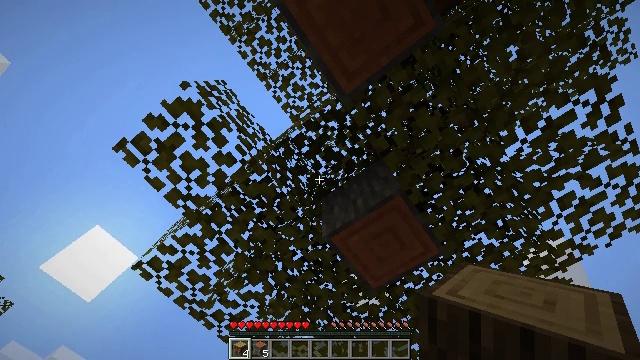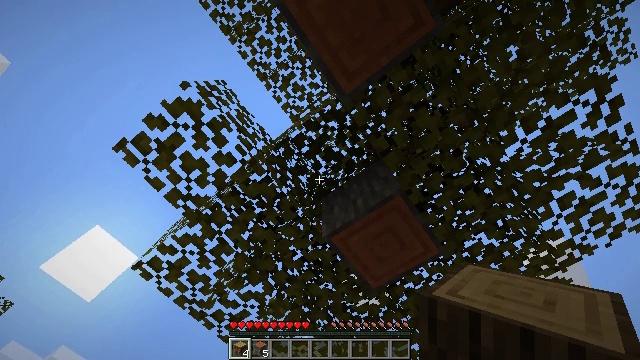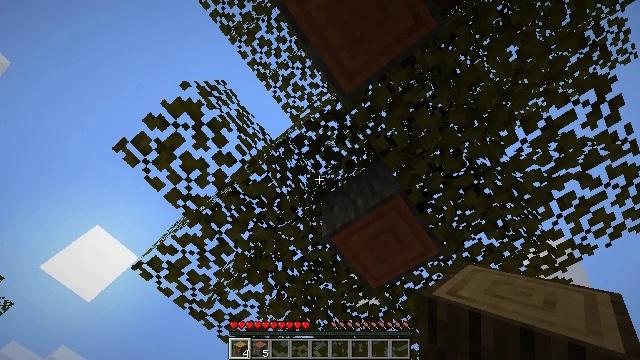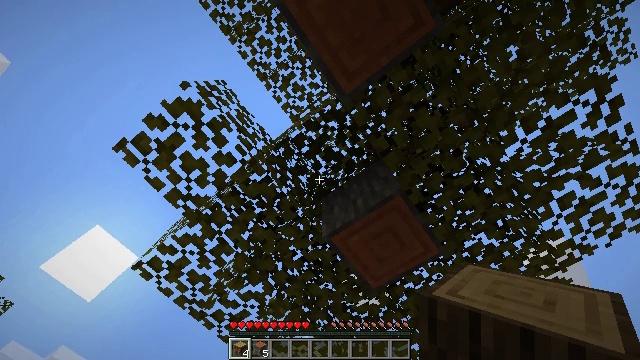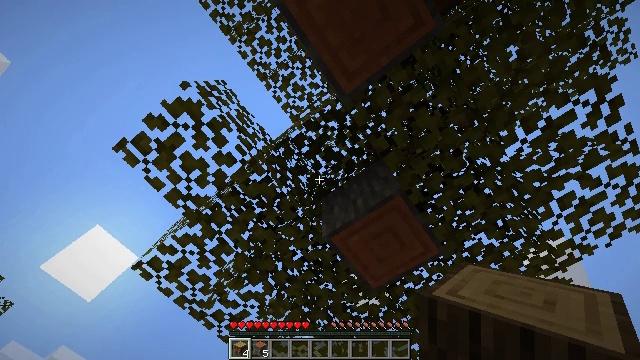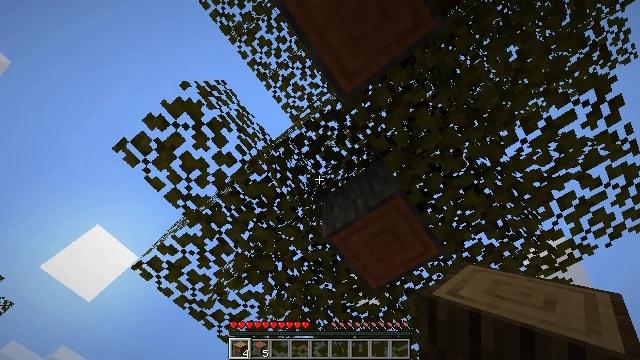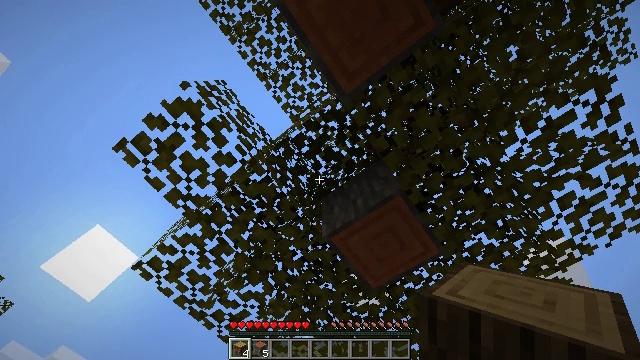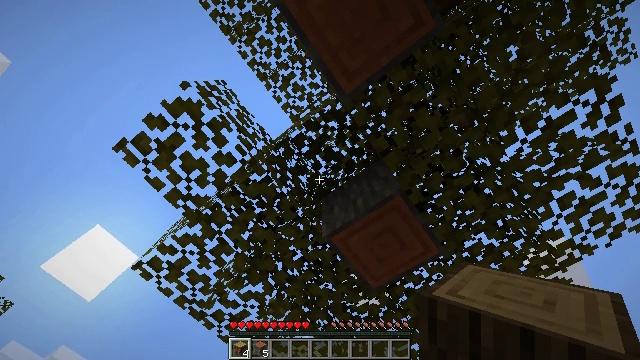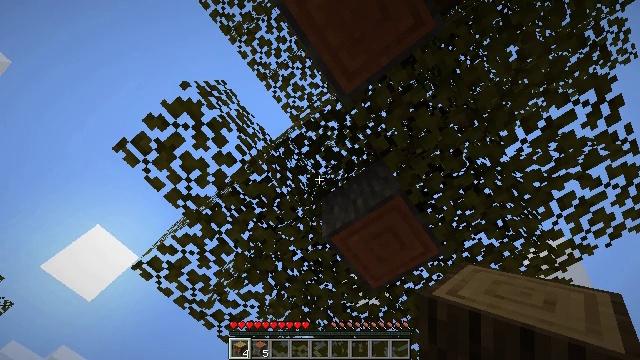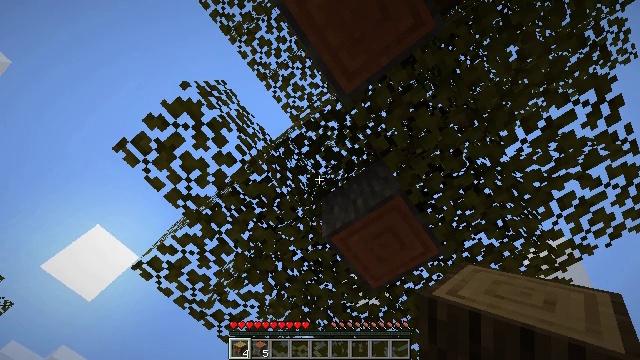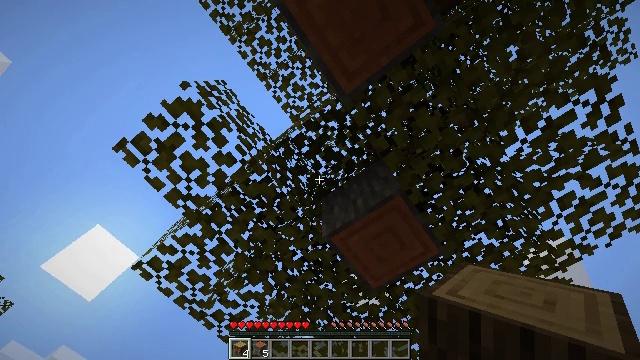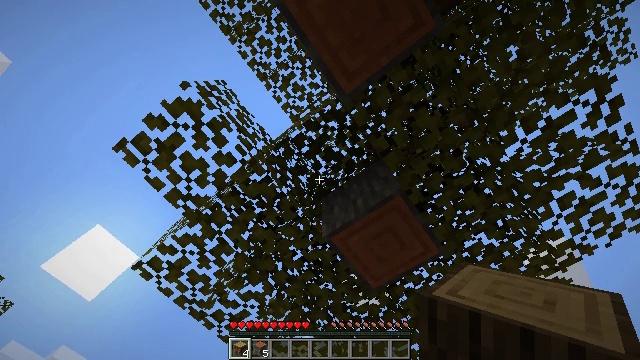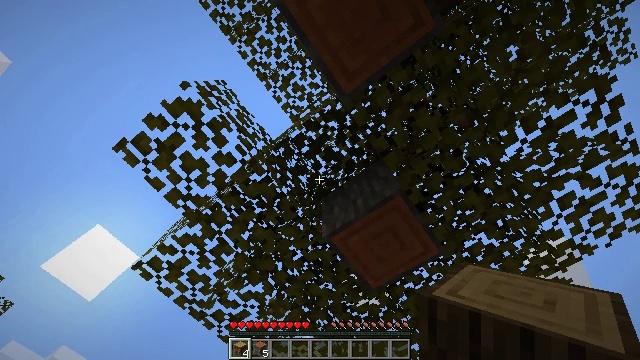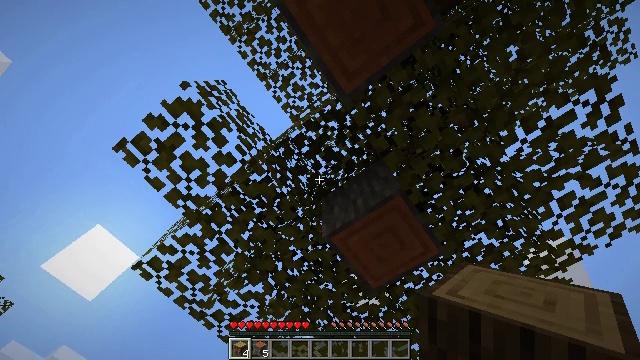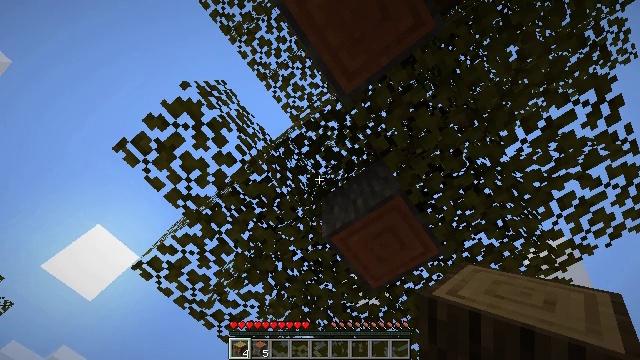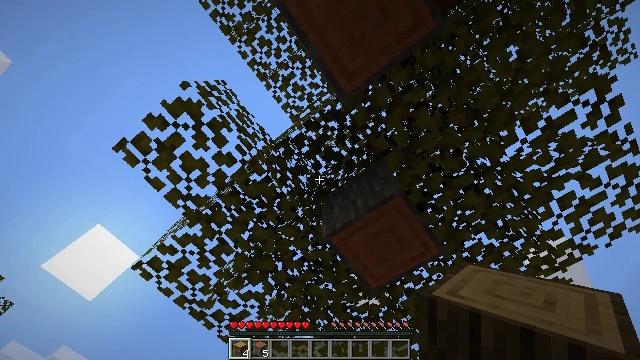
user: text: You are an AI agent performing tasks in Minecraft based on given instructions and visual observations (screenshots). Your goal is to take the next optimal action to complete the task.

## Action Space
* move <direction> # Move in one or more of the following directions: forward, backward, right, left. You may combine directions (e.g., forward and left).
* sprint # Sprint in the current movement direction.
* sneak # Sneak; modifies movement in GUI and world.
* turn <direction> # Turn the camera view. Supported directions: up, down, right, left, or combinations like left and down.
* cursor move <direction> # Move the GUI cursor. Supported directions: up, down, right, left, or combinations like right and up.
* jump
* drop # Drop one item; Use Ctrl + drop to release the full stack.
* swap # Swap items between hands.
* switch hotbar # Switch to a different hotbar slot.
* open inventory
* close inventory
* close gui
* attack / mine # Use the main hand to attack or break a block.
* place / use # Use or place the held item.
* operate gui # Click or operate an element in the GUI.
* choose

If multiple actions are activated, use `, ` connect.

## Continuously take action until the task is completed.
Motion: motion action
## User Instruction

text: Harvest the acacia log from the forest.
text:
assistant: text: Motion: no_op
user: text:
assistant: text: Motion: no_op
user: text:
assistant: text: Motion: no_op
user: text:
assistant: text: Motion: no_op
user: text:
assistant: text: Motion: no_op
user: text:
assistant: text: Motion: no_op
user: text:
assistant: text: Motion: no_op
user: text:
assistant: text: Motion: no_op
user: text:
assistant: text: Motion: no_op
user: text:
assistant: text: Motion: no_op
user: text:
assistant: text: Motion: no_op
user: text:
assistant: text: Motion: no_op
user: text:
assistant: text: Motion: no_op
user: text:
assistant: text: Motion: no_op
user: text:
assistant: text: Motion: no_op
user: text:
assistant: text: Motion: no_op
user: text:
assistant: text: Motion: no_op
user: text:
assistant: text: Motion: no_op
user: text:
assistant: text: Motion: no_op
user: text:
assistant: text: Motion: no_op
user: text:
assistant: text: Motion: no_op
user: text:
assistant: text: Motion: no_op
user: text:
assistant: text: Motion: no_op
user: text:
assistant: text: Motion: no_op
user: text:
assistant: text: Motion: no_op
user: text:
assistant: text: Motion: no_op
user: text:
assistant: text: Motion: no_op
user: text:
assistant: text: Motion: no_op
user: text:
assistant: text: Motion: no_op
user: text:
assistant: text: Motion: no_op